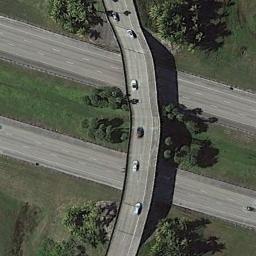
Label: overpass